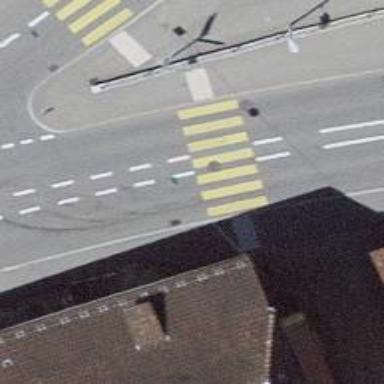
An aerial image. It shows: Marked crossing on the road.